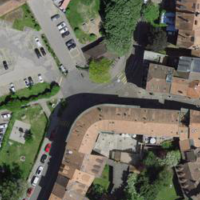
EUNIS habitat code: 54
Species observed at this site:
Impatiens balfourii
Rhaphigaster nebulosa